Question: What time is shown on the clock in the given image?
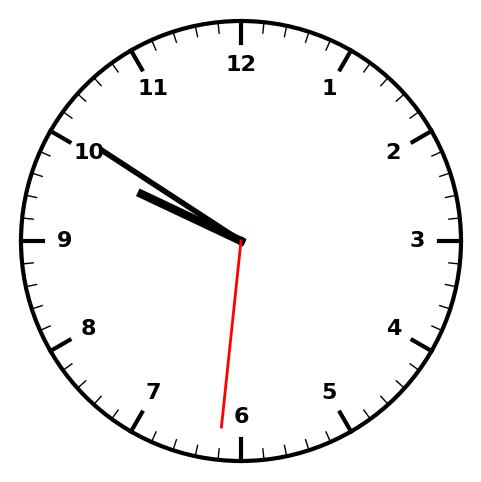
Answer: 09:50:31